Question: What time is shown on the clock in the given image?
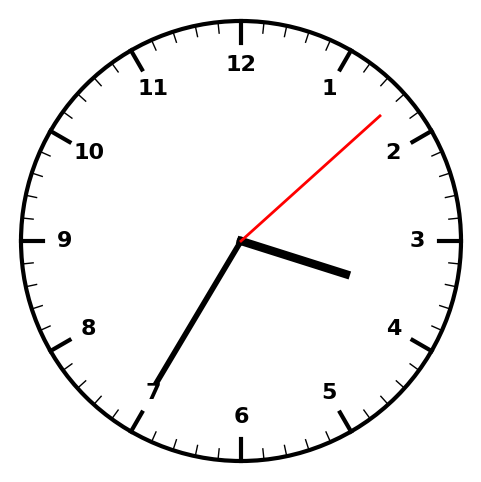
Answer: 03:35:08